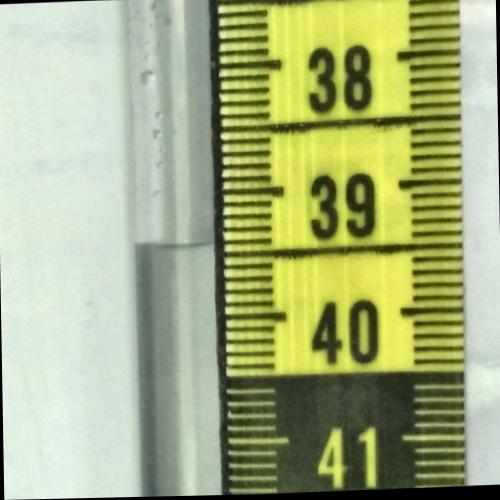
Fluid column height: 39.4 cm